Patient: sex M, age 34
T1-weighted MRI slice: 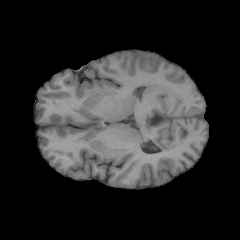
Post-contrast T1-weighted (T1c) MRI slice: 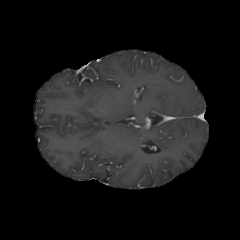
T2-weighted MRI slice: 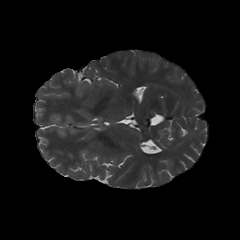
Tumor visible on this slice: no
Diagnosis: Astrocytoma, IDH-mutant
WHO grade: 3